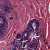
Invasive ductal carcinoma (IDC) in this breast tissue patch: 0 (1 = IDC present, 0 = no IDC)